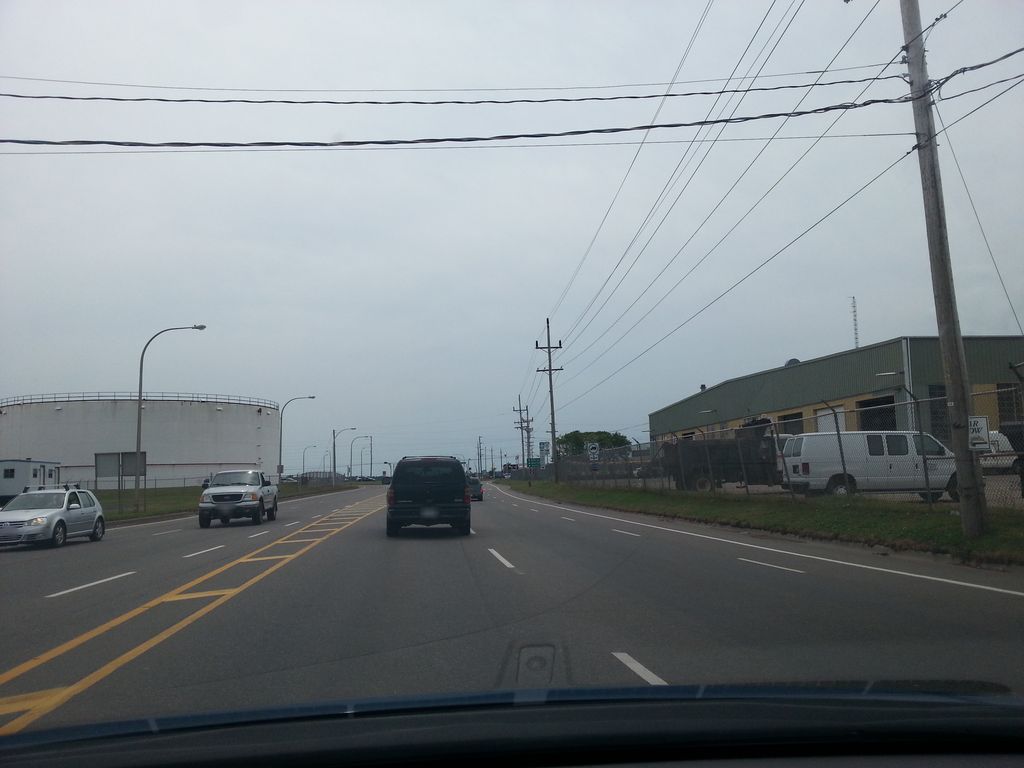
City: charlottetown